Question: I'm trying to implement heart beat recording functionality in an app i'm developing.
The preferred method of doing this is by using the iPhone's camera with the light on, having the user place their finger on the lens, and detecting fluctuations in the video feed, which correspond to the user's heart.
I found a very good starting point with the following stack overflow question
<URL>
The question provides useful code to plot a heart beat time graph.
It shows how to start an AVCaptureSession and turn the camera's light on like so:
'''
session = [[AVCaptureSession alloc] init];
AVCaptureDevice* camera = [AVCaptureDevice defaultDeviceWithMediaType:AVMediaTypeVideo];
if([camera isTorchModeSupported:AVCaptureTorchModeOn]) {
[camera lockForConfiguration:nil];
camera.torchMode=AVCaptureTorchModeOn;
// camera.exposureMode=AVCaptureExposureModeLocked;
[camera unlockForConfiguration];
}
// Create a AVCaptureInput with the camera device
NSError *error=nil;
AVCaptureInput* cameraInput = [[AVCaptureDeviceInput alloc] initWithDevice:camera error:&error];
if (cameraInput == nil) {
NSLog(@"Error to create camera capture:%@",error);
}
// Set the output
AVCaptureVideoDataOutput* videoOutput = [[AVCaptureVideoDataOutput alloc] init];
// create a queue to run the capture on
dispatch_queue_t captureQueue=dispatch_queue_create("catpureQueue", NULL);
// setup our delegate
[videoOutput setSampleBufferDelegate:self queue:captureQueue];
// configure the pixel format
videoOutput.videoSettings = [NSDictionary dictionaryWithObjectsAndKeys:[NSNumber numberWithUnsignedInt:kCVPixelFormatType_32BGRA], (id)kCVPixelBufferPixelFormatTypeKey,
nil];
videoOutput.minFrameDuration=CMTimeMake(1, 10);
// and the size of the frames we want
[session setSessionPreset:AVCaptureSessionPresetLow];
// Add the input and output
[session addInput:cameraInput];
[session addOutput:videoOutput];
// Start the session
[session startRunning];
'''
Self in this example must be an '<AVCaptureVideoDataOutputSampleBufferDelegate>'
And will therefore have to implement the following method to obtain raw camera data:
'''
- (void)captureOutput:(AVCaptureOutput *)captureOutput didOutputSampleBuffer:(CMSampleBufferRef)sampleBuffer fromConnection:(AVCaptureConnection *)connection {
static int count=0;
count++;
// only run if we're not already processing an image
// this is the image buffer
CVImageBufferRef cvimgRef = CMSampleBufferGetImageBuffer(sampleBuffer);
// Lock the image buffer
CVPixelBufferLockBaseAddress(cvimgRef,0);
// access the data
int width=CVPixelBufferGetWidth(cvimgRef);
int height=CVPixelBufferGetHeight(cvimgRef);
// get the raw image bytes
uint8_t *buf=(uint8_t *) CVPixelBufferGetBaseAddress(cvimgRef);
size_t bprow=CVPixelBufferGetBytesPerRow(cvimgRef);
float r=0,g=0,b=0;
for(int y=0; y<height; y++) {
for(int x=0; x<width*4; x+=4) {
b+=buf[x];
g+=buf[x+1];
r+=buf[x+2];
// a+=buf[x+3];
}
buf+=bprow;
}
r/=255*(float) (width*height);
g/=255*(float) (width*height);
b/=255*(float) (width*height);
float h,s,v;
RGBtoHSV(r, g, b, &h, &s, &v);
// simple highpass and lowpass filter
static float lastH=0;
float highPassValue=h-lastH;
lastH=h;
float lastHighPassValue=0;
float lowPassValue=(lastHighPassValue+highPassValue)/2;
lastHighPassValue=highPassValue;
//low pass value can now be used for basic heart beat detection
}
'''
RGB is converted to HSV and it is Hue that is monitored for fluctuations.
And RGB to HSV is implemented as follows
'''
void RGBtoHSV( float r, float g, float b, float *h, float *s, float *v ) {
float min, max, delta;
min = MIN( r, MIN(g, b ));
max = MAX( r, MAX(g, b ));
*v = max;
delta = max - min;
if( max != 0 )
*s = delta / max;
else {
// r = g = b = 0
*s = 0;
*h = -1;
return;
}
if( r == max )
*h = ( g - b ) / delta;
else if( g == max )
*h=2+(b-r)/delta;
else
*h=4+(r-g)/delta;
*h *= 60;
if( *h < 0 )
*h += 360;
}
'''
The low pass value calculated in 'capureOutput:' initially provides erratic data, but then stabilises to the following:
'''
2013-11-04 16:18:13.619 SampleHeartRateApp[1743:1803] -0.071218
2013-11-04 16:18:13.719 SampleHeartRateApp[1743:1803] -0.050072
2013-11-04 16:18:13.819 SampleHeartRateApp[1743:1803] -0.011375
2013-11-04 16:18:13.918 SampleHeartRateApp[1743:1803] 0.018456
2013-11-04 16:18:14.019 SampleHeartRateApp[1743:1803] 0.059024
2013-11-04 16:18:14.118 SampleHeartRateApp[1743:1803] 0.052198
2013-11-04 16:18:14.219 SampleHeartRateApp[1743:1803] 0.078189
2013-11-04 16:18:14.318 SampleHeartRateApp[1743:1803] 0.046035
2013-11-04 16:18:14.419 SampleHeartRateApp[1743:1803] -0.113153
2013-11-04 16:18:14.519 SampleHeartRateApp[1743:1803] -0.079792
2013-11-04 16:18:14.618 SampleHeartRateApp[1743:1803] -0.027654
2013-11-04 16:18:14.719 SampleHeartRateApp[1743:1803] -0.017288
'''
An example of the erratic data provided initially is here:
'''
2013-11-04 16:17:28.747 SampleHeartRateApp[1743:3707] 17.271435
2013-11-04 16:17:28.822 SampleHeartRateApp[1743:1803] -0.049067
2013-11-04 16:17:28.922 SampleHeartRateApp[1743:1803] -6.524201
2013-11-04 16:17:29.022 SampleHeartRateApp[1743:1803] -0.766260
2013-11-04 16:17:29.137 SampleHeartRateApp[1743:3707] 9.956407
2013-11-04 16:17:29.221 SampleHeartRateApp[1743:1803] 0.076244
2013-11-04 16:17:29.321 SampleHeartRateApp[1743:1803] -1.049292
2013-11-04 16:17:29.422 SampleHeartRateApp[1743:1803] 0.088634
2013-11-04 16:17:29.522 SampleHeartRateApp[1743:1803] -1.035559
2013-11-04 16:17:29.621 SampleHeartRateApp[1743:1803] 0.019196
2013-11-04 16:17:29.719 SampleHeartRateApp[1743:1803] -1.027754
2013-11-04 16:17:29.821 SampleHeartRateApp[1743:1803] 0.045803
2013-11-04 16:17:29.922 SampleHeartRateApp[1743:1803] -0.857693
2013-11-04 16:17:30.021 SampleHeartRateApp[1743:1803] 0.061945
2013-11-04 16:17:30.143 SampleHeartRateApp[1743:1803] -0.701269
'''
The low pass value goes positive whenever there is a heart beat. So I tried a very simple live detection algorithm which basically looks at the current value, and sees if it is positive, it also looks at the previous value, if negative it detects negative going to positive and plays a beep sound.
The problem with this is the data isn't always as perfect as the above, sometimes there's anomalous positive readings in amongst negative readings and vice versa.
A graph of the low pass value in time looks like this:

Interestingly the above anomaly is quite common, if I record a graph for a while i'll see a very similar shaped anomaly multiple times.
In my very simple beat detection algorithm, if an anomaly as shown above occurs the counted number of beats in the detection period (10 seconds) can shoot up by 4 or 5 beats. This makes the calculated BPM very inaccurate. But as simple as it is it does work around 70% of the time.
To combat this problem I tried the following.
1.Started recording last 3 low pass values in an array
2.Then looked to see whether or not the middle value had two smaller values surrounding it before and after. (Basic peak detection)
3.Counted this scenario as a beat and added it to the running total of beats in a given time.
This method is however just as vulnerable to the anomalies as any other. And actually seemed to be a worse method. (When playing live beeps after detection they seemed far more erratic than the positive to negative algorithm)
Another problem I realise that i'm going to have to address is detecting whether or not a user's finger is on the lens.
I thought about detecting erratic low pass values but the problem there is the low pass filter accounts for erratic values and smooths them out over time. So help there would be appreciated too.
Thanks for your time.
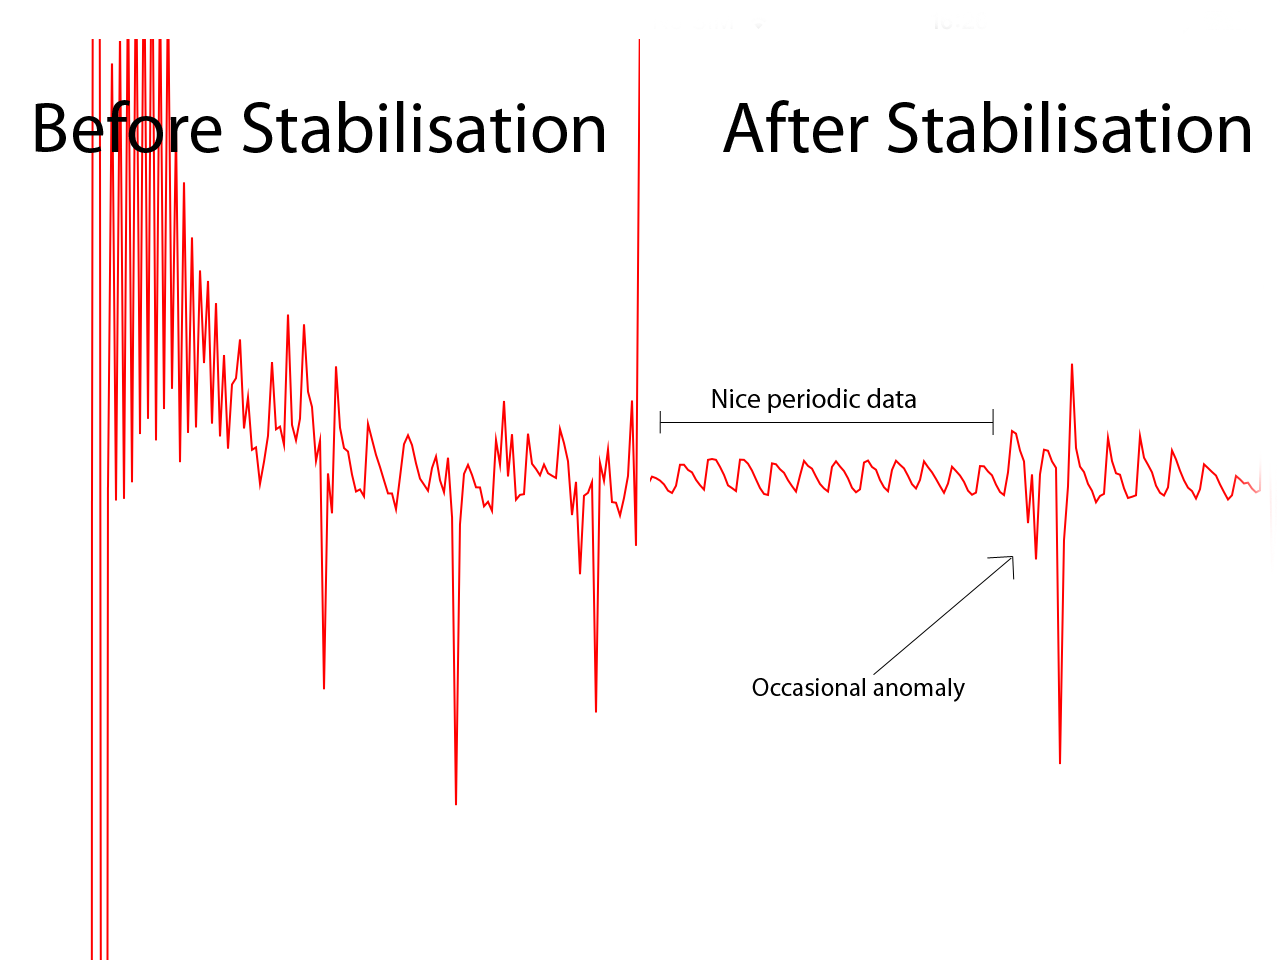
Answer: The answer to this question is a little bit involved, as you need to do several things to process the signal and there is no single "right" way to do this. However, for your filter you want to use a <URL>. After that, additional smoothing and outlier removal will also need to happen.
A specific type of band-pass filter that I have used is a butterworth filter. This is a little involved to create by hand since the filter changes based on the frequency you are collecting your data at. Fortunately, there is a website that can help with this <URL>. If you are collecting your data at 30 fps, then the frequency will be 30 hz.
I have created a project that wraps all of this together and detects a user's heart rate well enough to include it in my app on the iOS app store. I have made the heart rate detection code available on <URL>.